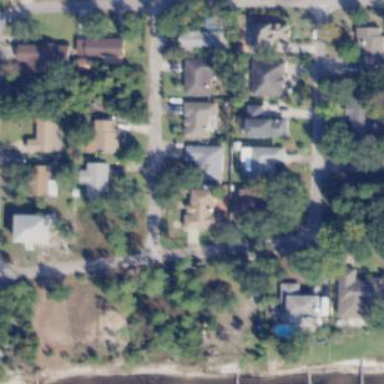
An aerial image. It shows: Residential area composed of single-family homes.